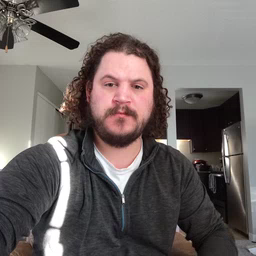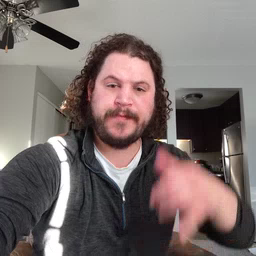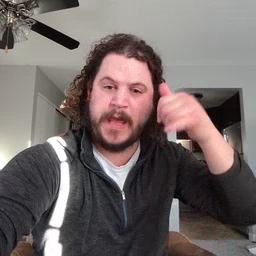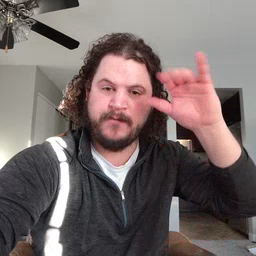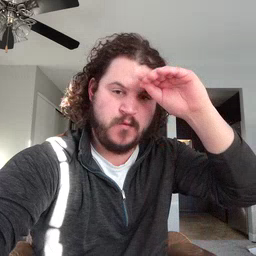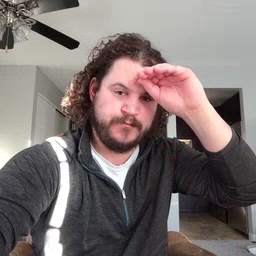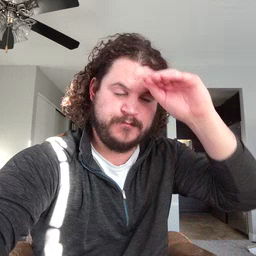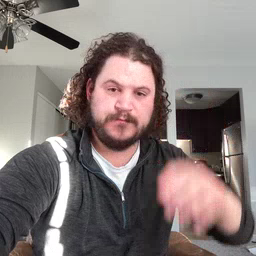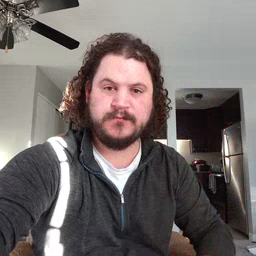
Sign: cowboy